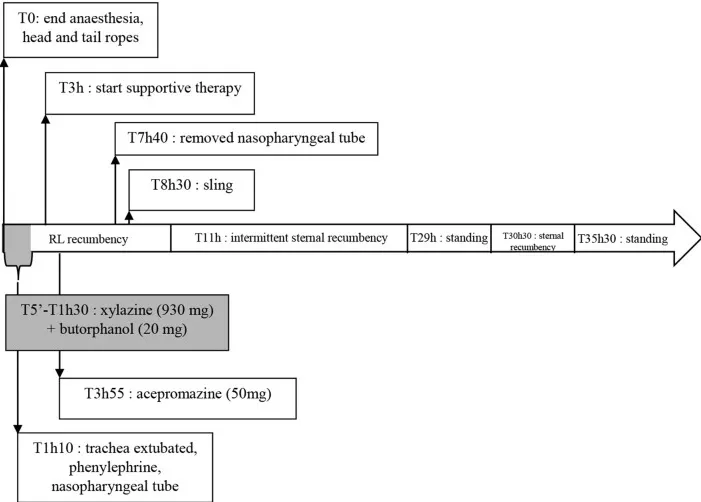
Time line of the main events that happened during recovery. RL, right lateral.
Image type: chart (chart)